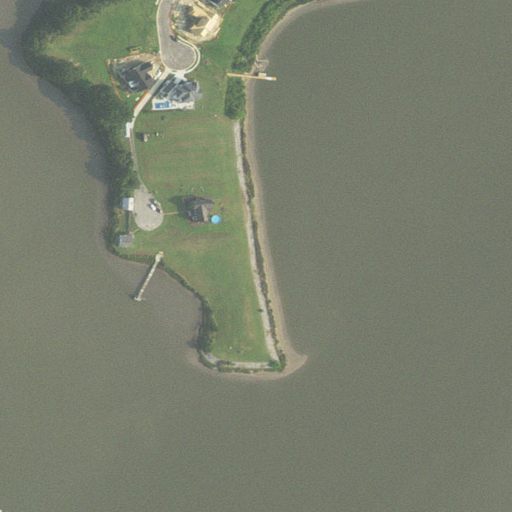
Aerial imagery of cape in Virginia named Drum Point containing open water, herbaceous wetlands, low intensity development, medium intensity development, open development, and mixed forest